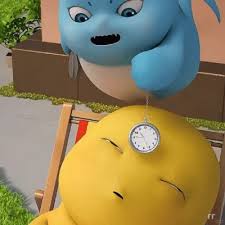
Label: nailong